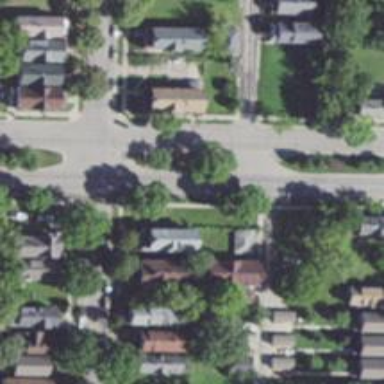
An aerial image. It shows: Alleyway designated as service road.